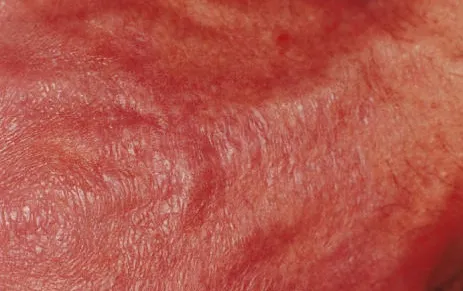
Close-up of the skin of the dorsum of the hand.
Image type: medical_photograph (skin_photograph)